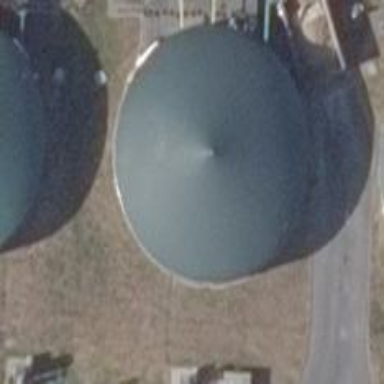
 housing covered reservoir. There is power generator inside the building."